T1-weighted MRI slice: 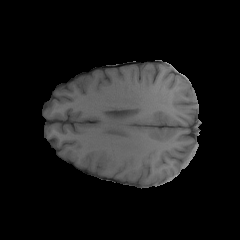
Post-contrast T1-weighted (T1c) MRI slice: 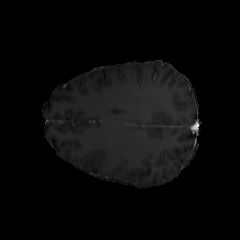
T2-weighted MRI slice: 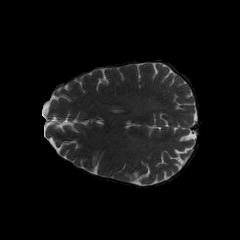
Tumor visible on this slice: no